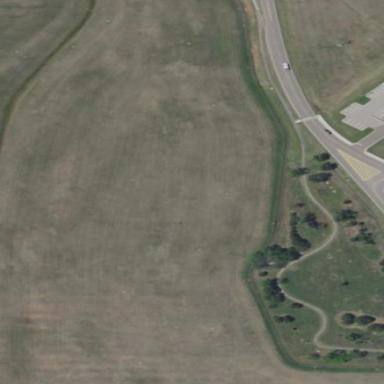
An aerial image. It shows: Area covered with grass.